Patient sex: M
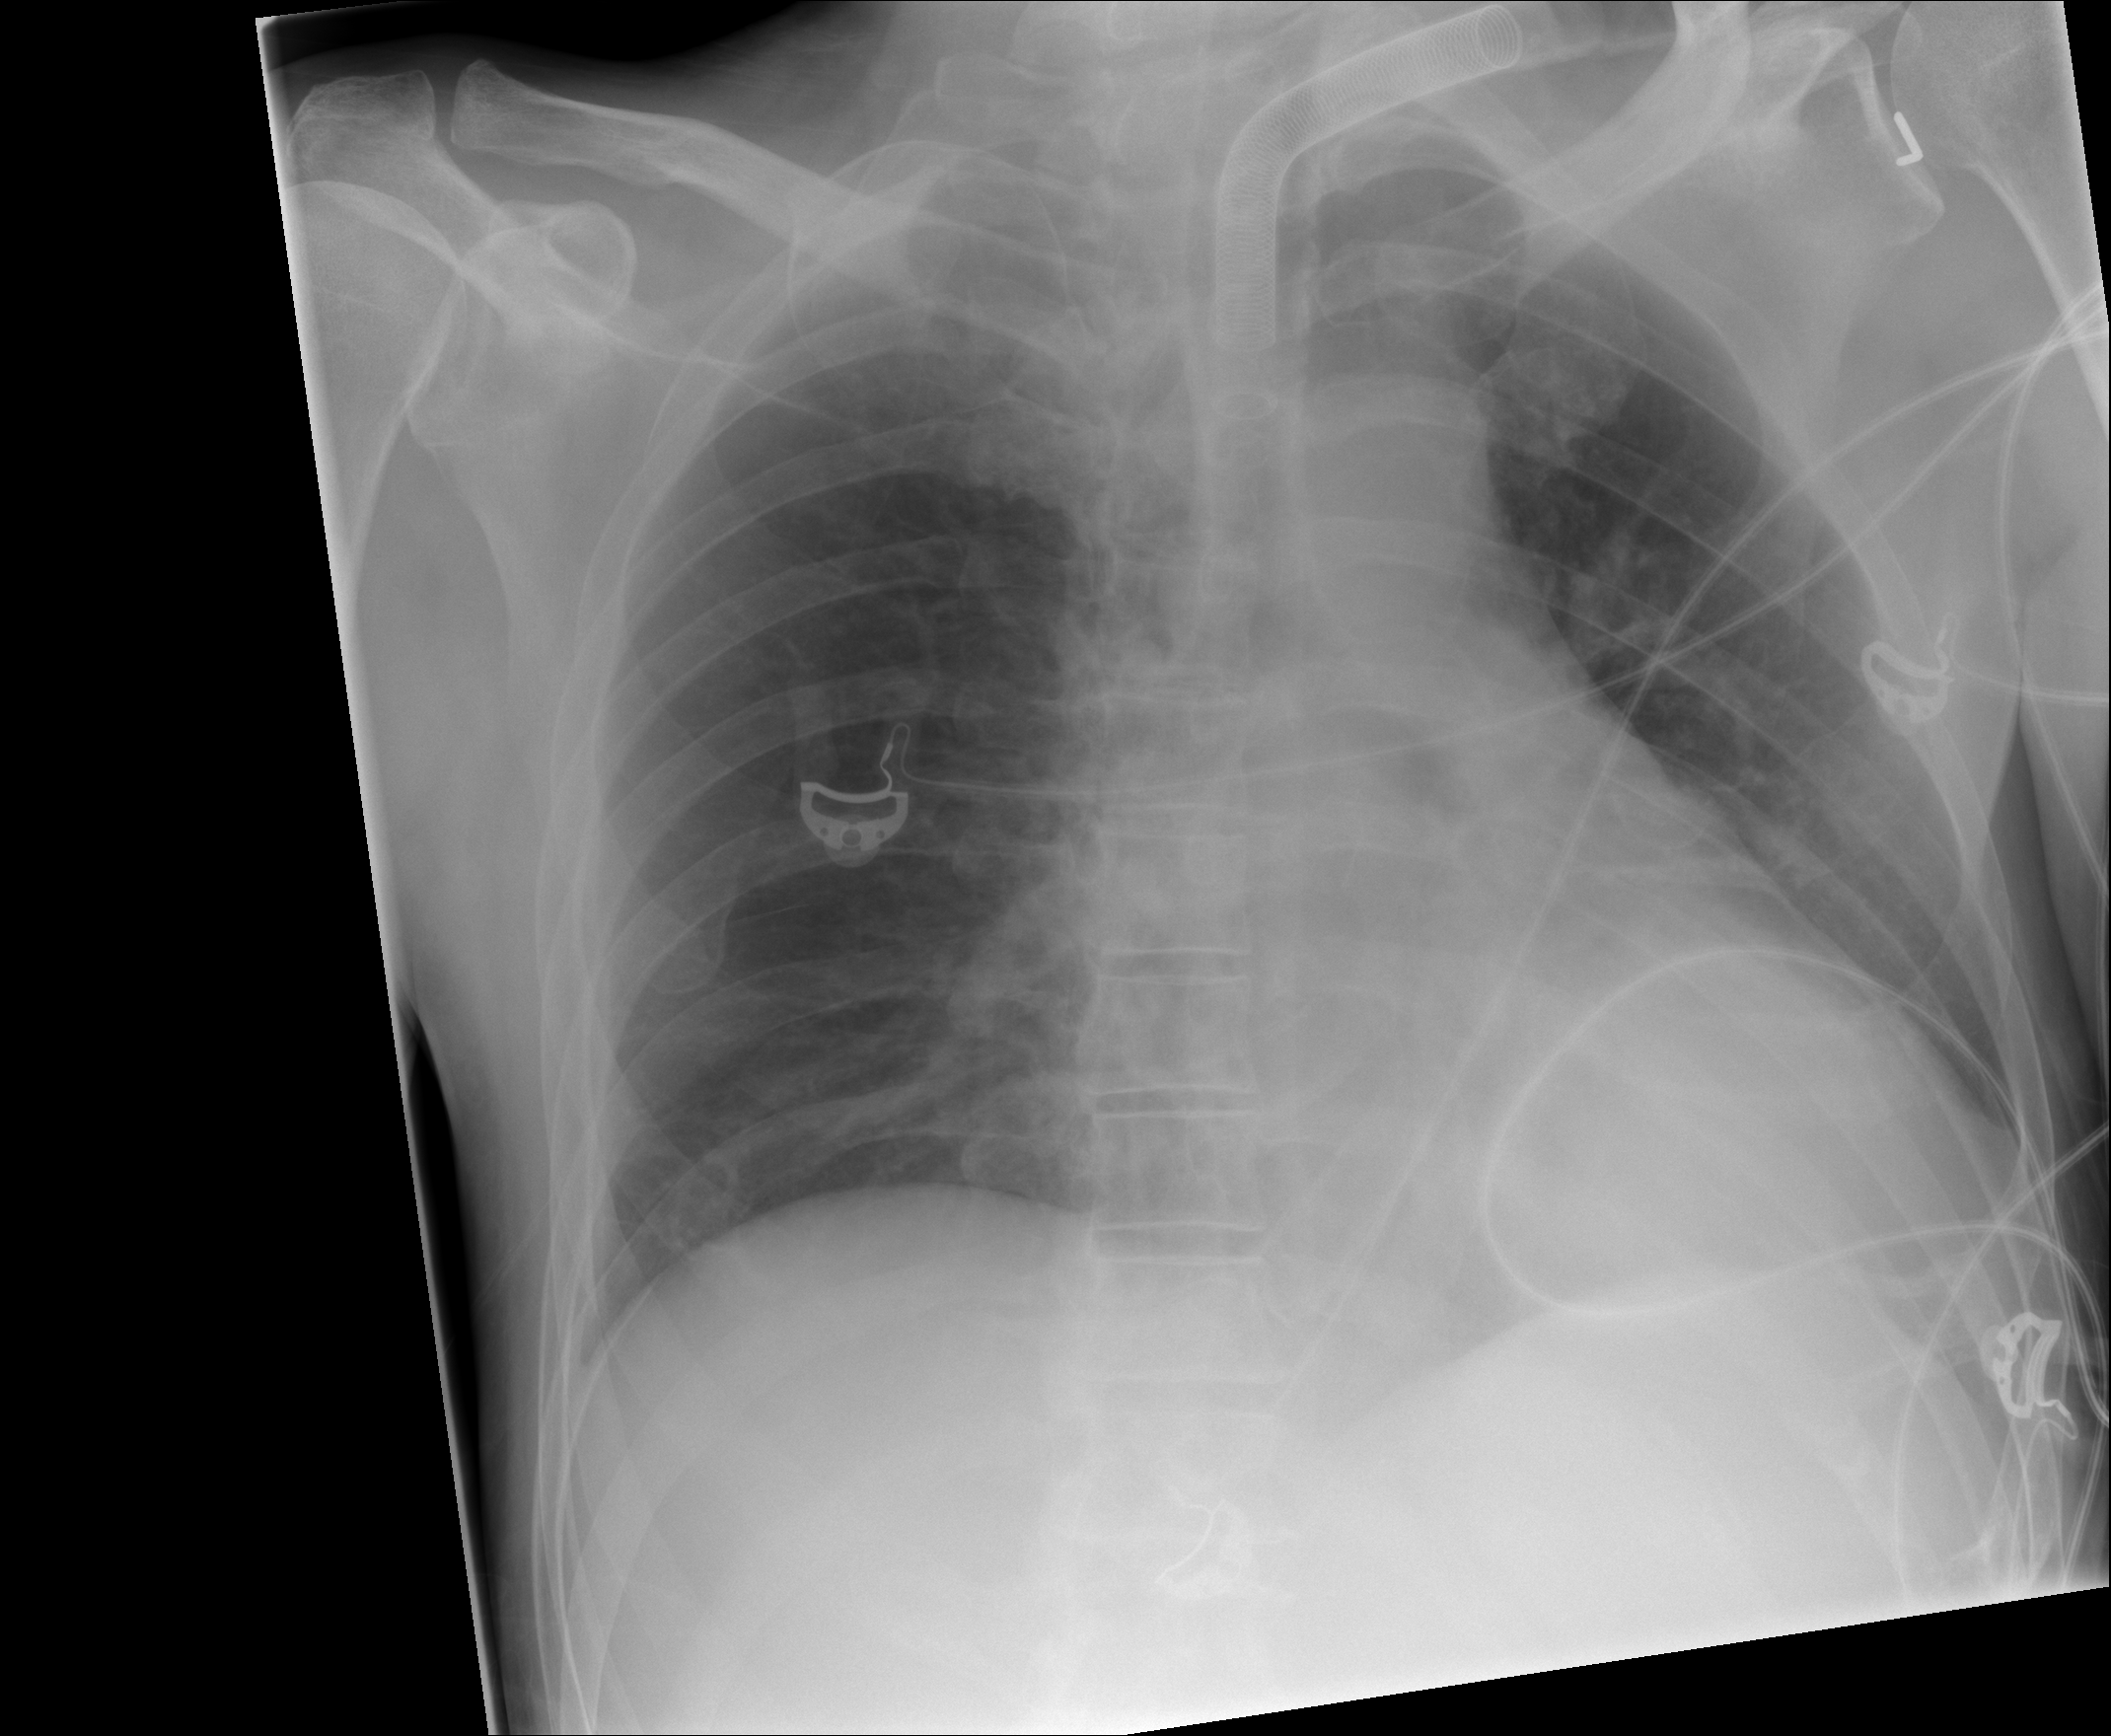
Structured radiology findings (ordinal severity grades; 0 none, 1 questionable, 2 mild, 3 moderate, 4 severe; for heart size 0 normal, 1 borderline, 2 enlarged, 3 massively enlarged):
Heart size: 1
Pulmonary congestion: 0
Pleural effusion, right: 0
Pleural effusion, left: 1
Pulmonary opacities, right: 0
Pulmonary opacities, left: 0
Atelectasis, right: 0
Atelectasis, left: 2